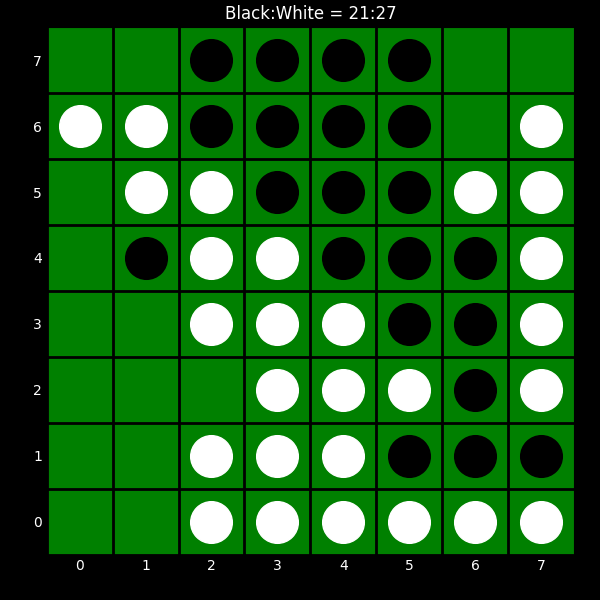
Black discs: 21
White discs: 27